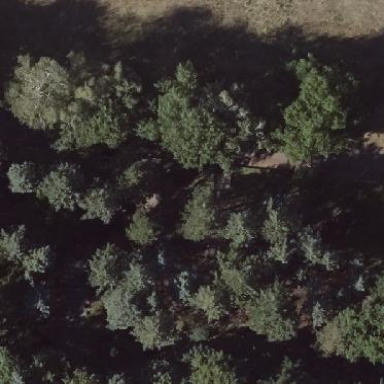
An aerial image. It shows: Mixed woodland with various types of leaves.